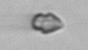
Label: Heterocapsa_rotundata